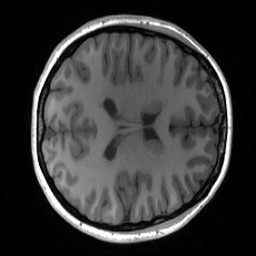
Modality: T1w
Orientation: axial
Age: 24
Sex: female
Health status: healthy